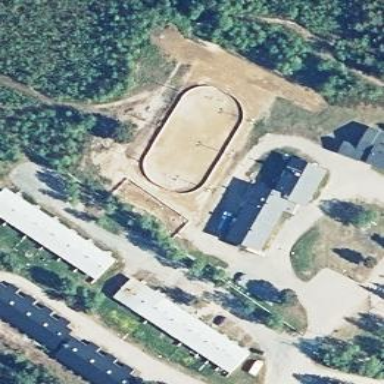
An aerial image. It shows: Ice rink designed for ice skating and ice hockey under the category of leisure land.